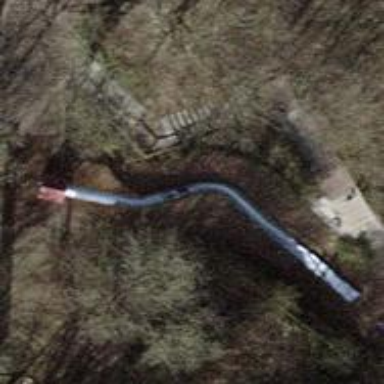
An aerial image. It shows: Playground with slide.